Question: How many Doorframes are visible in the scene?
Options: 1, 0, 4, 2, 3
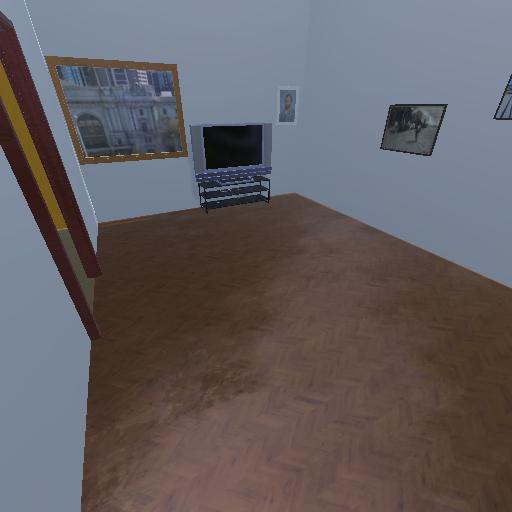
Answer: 1